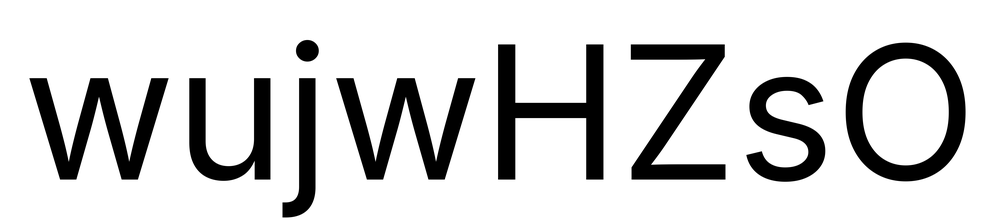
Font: Inter_Regular